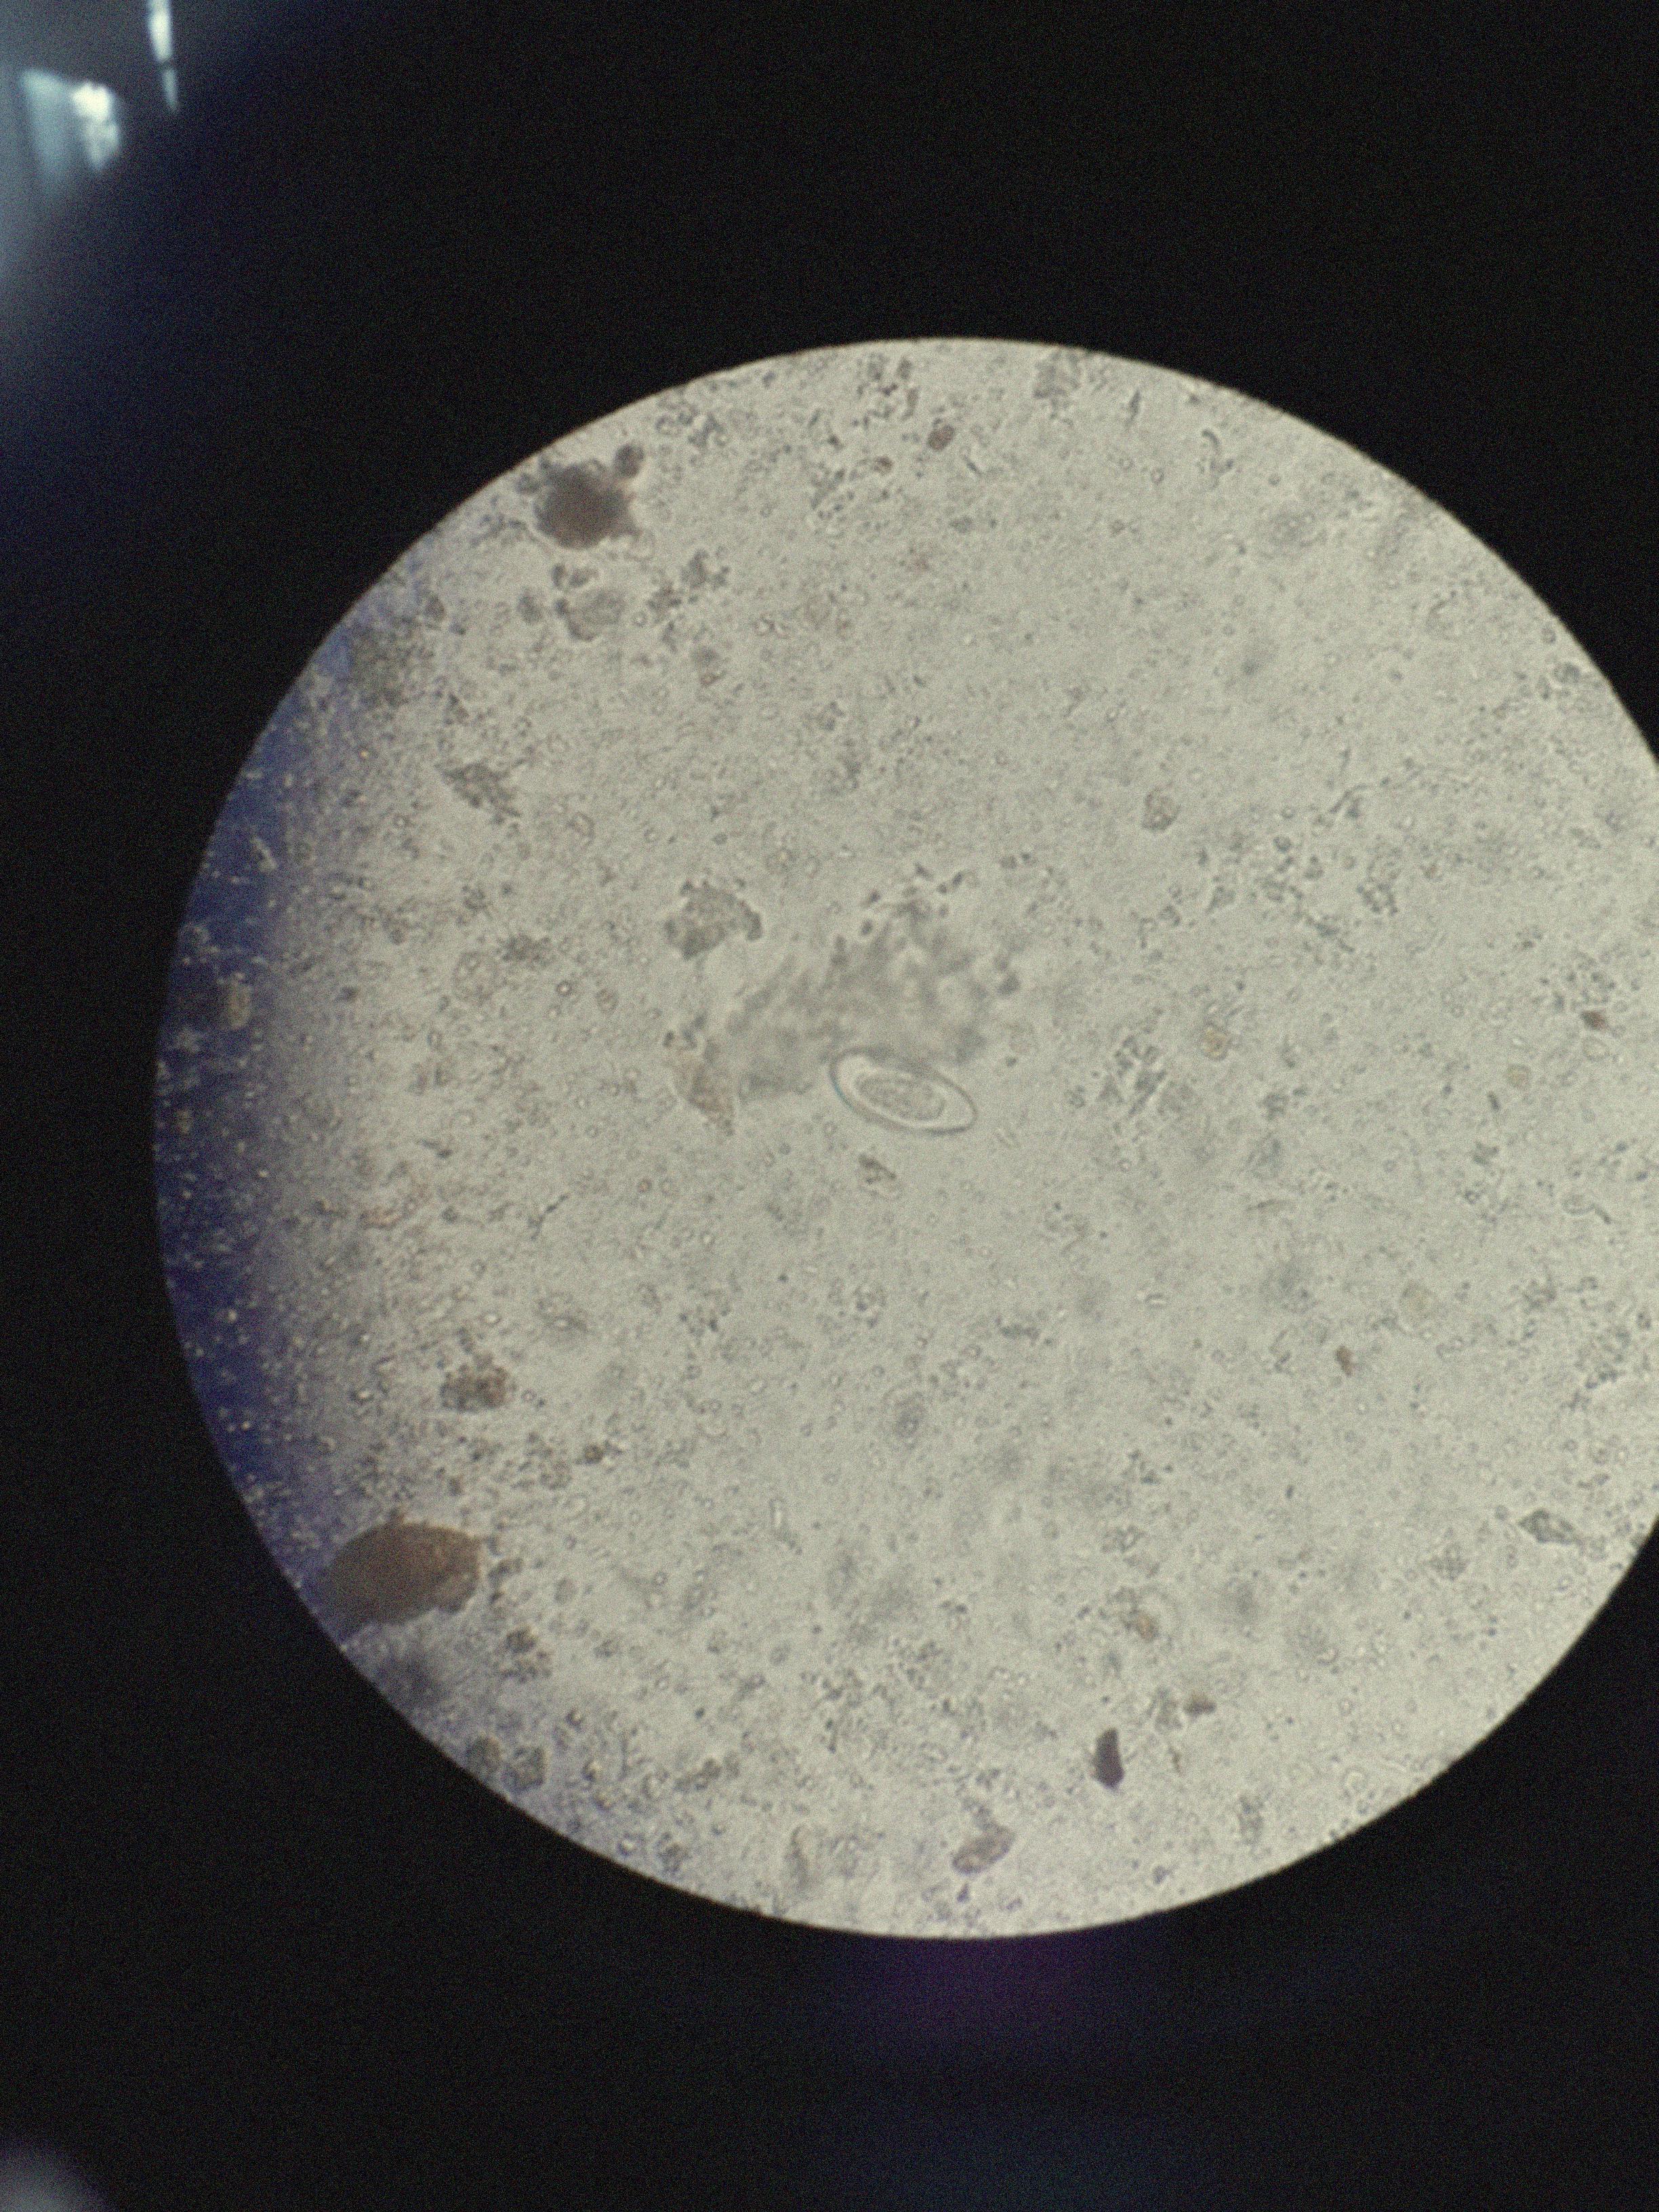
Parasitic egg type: Enterobius vermicularis